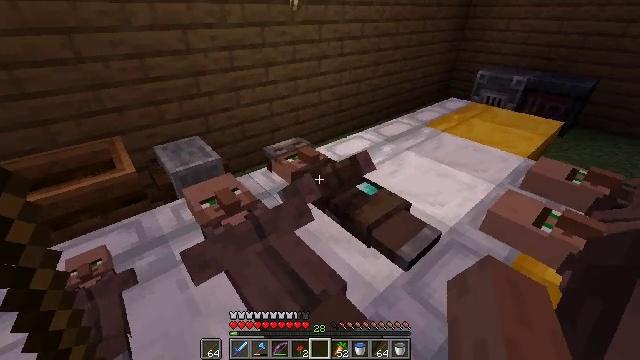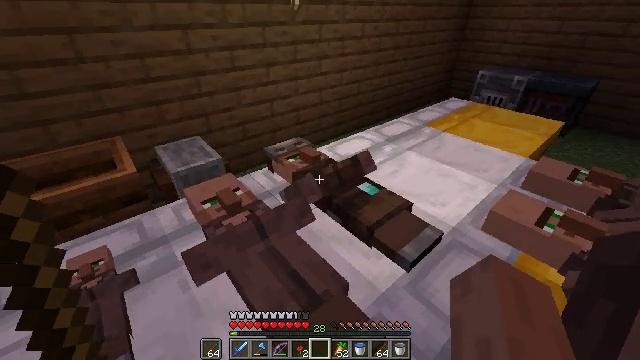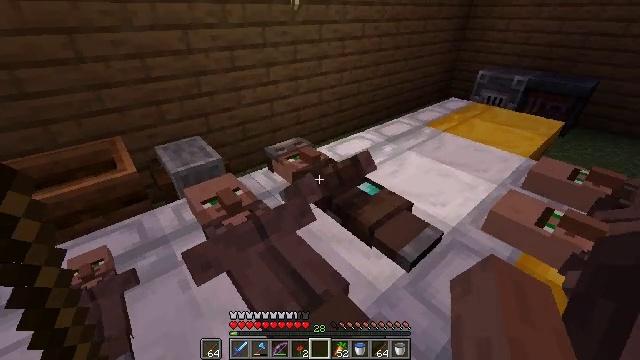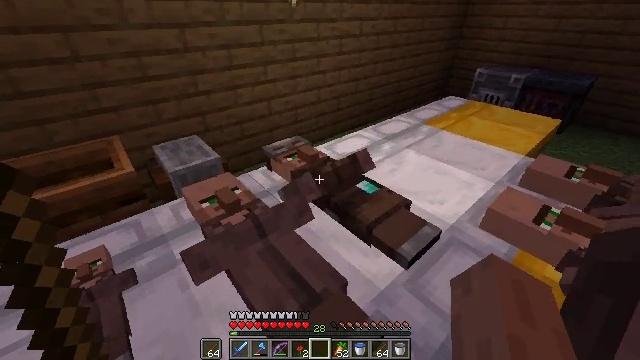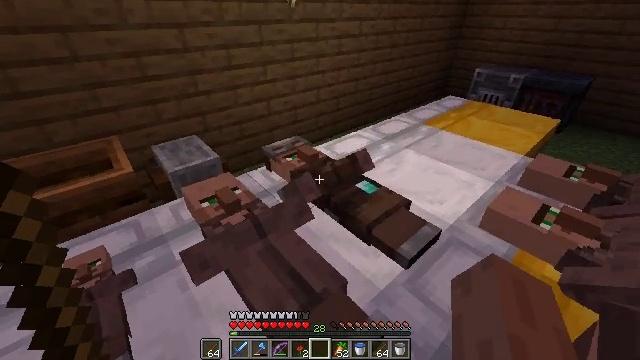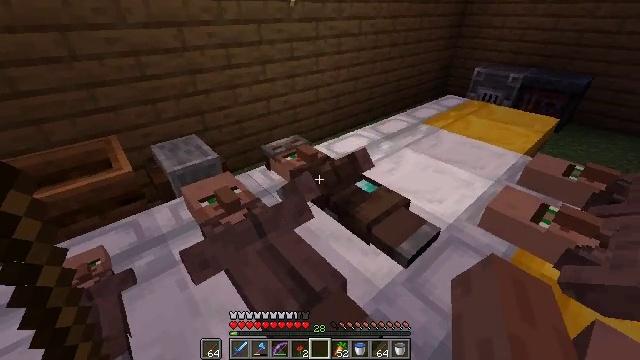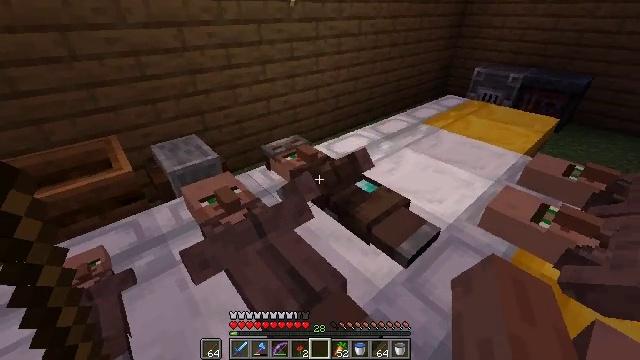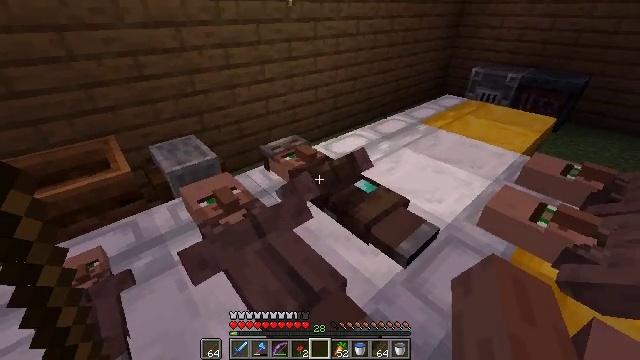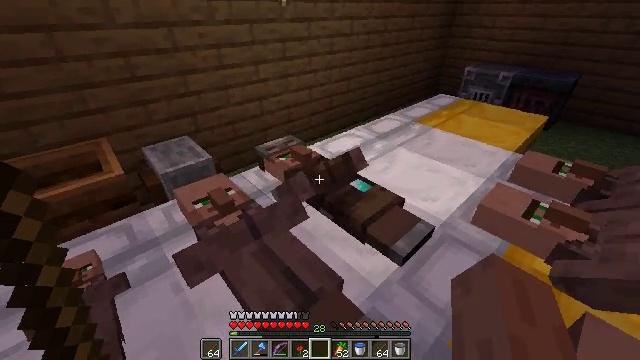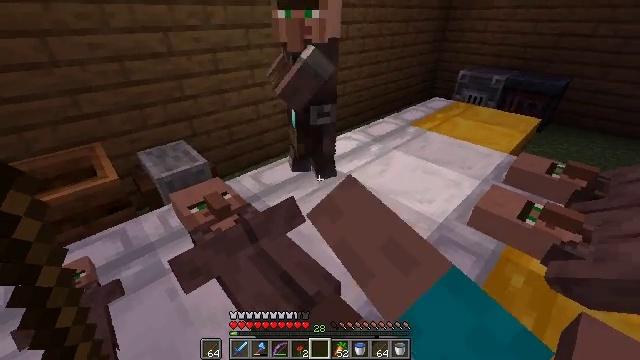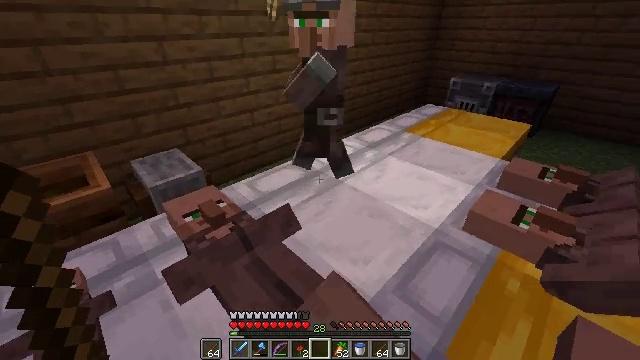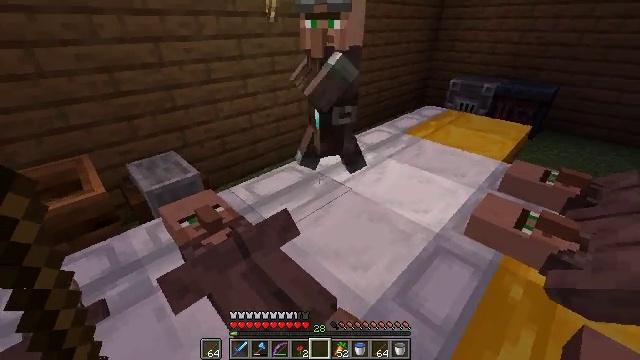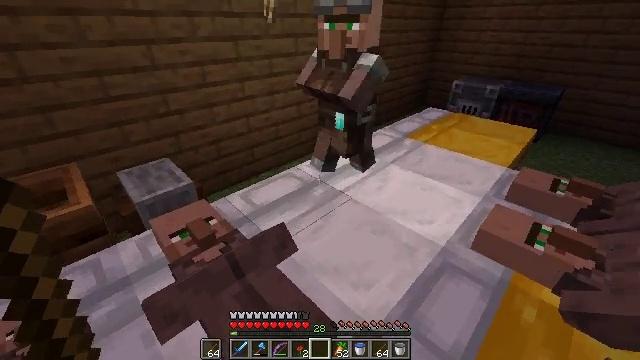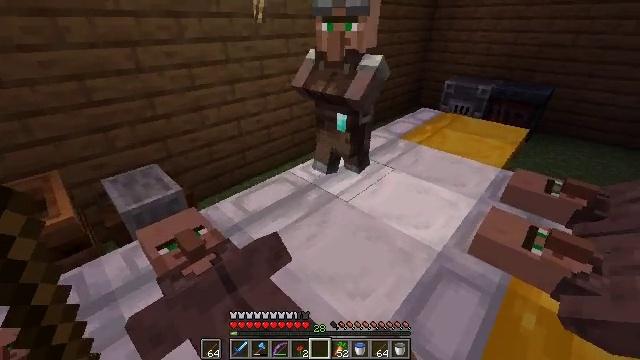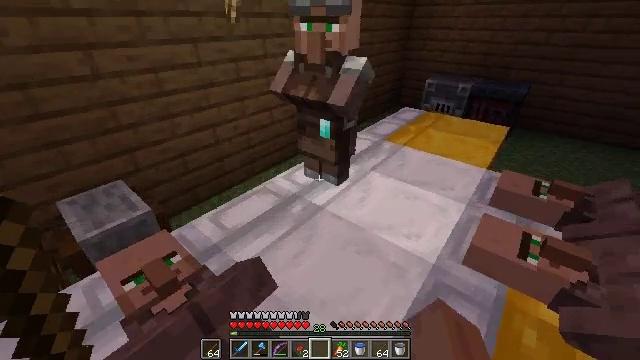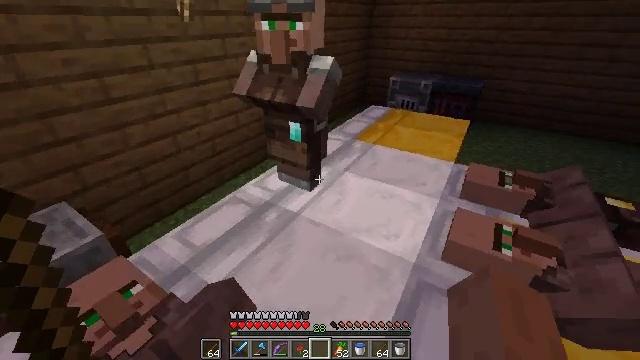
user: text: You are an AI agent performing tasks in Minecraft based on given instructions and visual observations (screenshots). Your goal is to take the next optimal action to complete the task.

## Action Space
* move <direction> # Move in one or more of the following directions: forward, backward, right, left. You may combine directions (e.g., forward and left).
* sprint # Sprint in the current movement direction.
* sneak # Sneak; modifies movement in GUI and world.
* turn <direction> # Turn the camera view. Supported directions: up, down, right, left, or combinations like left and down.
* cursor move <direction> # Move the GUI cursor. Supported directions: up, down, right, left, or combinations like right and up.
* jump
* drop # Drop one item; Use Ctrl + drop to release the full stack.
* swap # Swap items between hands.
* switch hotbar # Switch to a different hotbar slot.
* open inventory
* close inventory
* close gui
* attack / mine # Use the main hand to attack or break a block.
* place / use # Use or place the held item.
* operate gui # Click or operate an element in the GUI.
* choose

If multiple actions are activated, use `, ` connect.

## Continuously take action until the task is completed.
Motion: motion action
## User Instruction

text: Craft the diamond chestplate with diamonds.
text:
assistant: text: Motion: no_op
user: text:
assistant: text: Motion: no_op
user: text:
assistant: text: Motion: use / place
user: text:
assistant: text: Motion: use / place
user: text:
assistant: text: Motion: use / place
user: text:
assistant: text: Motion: use / place
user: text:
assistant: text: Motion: no_op
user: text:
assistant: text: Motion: turn right
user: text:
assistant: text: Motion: no_op
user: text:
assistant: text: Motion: turn right and up
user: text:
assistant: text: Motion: move forward
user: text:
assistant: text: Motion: move forward
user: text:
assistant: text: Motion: move forward, turn right
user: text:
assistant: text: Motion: turn right
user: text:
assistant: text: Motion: turn right
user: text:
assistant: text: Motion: turn right
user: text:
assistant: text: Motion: turn right
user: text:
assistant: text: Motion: turn right and down
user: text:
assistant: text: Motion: turn right
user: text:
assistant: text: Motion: no_op
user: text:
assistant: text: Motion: no_op
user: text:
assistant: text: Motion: no_op
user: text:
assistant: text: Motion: no_op
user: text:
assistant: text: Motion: turn right and down
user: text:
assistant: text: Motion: turn right and down
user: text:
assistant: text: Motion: no_op
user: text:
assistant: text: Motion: no_op
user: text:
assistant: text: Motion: turn left and down
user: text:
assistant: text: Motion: turn left
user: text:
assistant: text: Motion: turn left